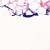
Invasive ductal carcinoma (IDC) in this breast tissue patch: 0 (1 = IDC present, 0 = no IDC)